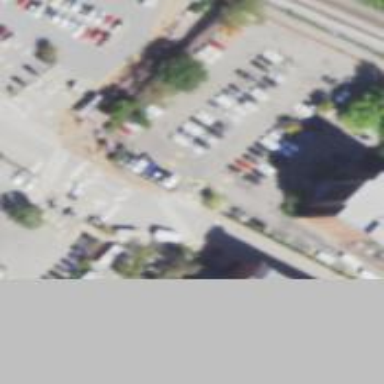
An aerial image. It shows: Footway with zebra crossing.